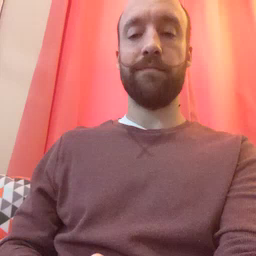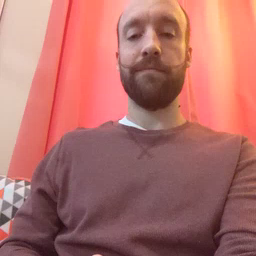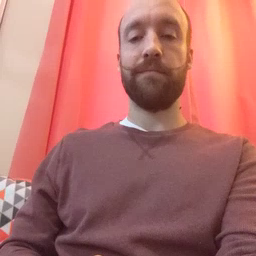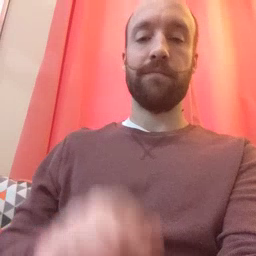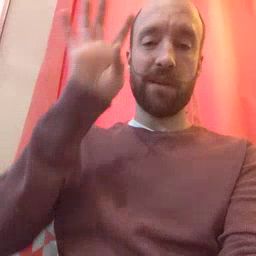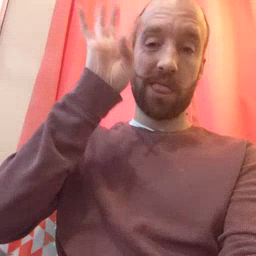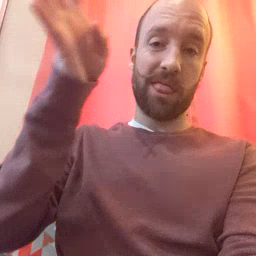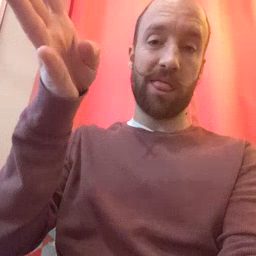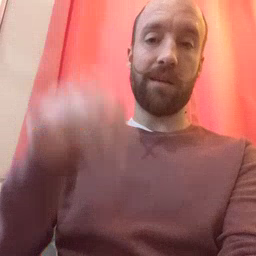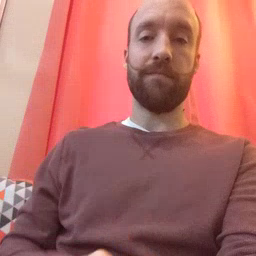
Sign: pretend